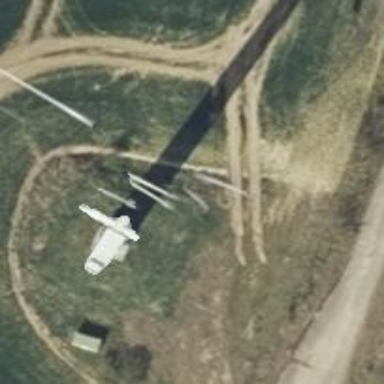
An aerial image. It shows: Wind generator powered by horizontal-axis wind turbine.